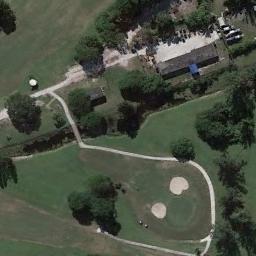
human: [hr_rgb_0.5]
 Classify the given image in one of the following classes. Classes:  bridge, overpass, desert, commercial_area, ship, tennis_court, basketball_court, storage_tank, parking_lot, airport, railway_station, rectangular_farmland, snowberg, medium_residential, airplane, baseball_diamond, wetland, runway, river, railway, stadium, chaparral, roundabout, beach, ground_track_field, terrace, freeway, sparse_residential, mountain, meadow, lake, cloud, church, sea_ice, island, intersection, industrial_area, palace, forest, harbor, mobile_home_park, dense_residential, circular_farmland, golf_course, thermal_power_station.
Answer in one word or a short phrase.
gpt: golf_course